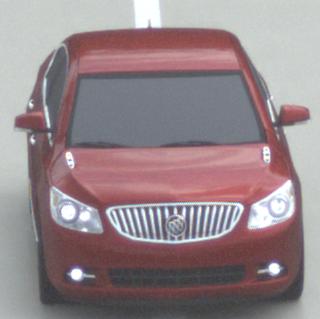
Make: Buick
Model: LaCrosse
Detailed model: Gen. 2
Model produced from: 2009
Model produced until: 2016
Doors: 4
Color: red
Road condition: wet road
Daytime: morning or afternoon
Contrast: low contrast